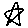
Label: star